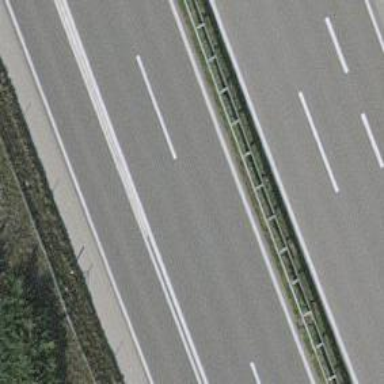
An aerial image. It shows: View of motorway.